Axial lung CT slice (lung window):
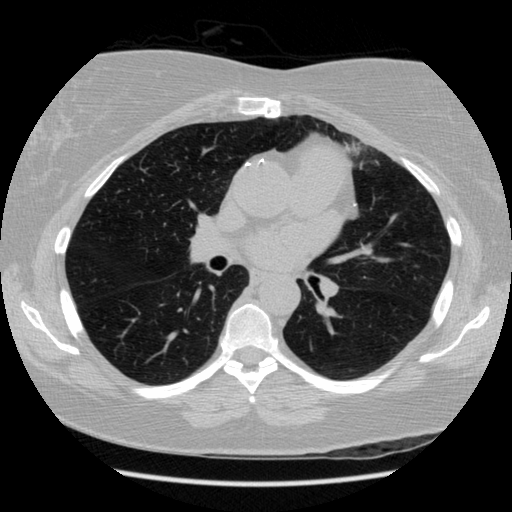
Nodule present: no